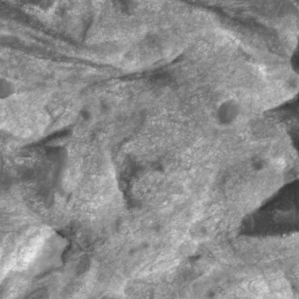
Label: non_frost